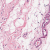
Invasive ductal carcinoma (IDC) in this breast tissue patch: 0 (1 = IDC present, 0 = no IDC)